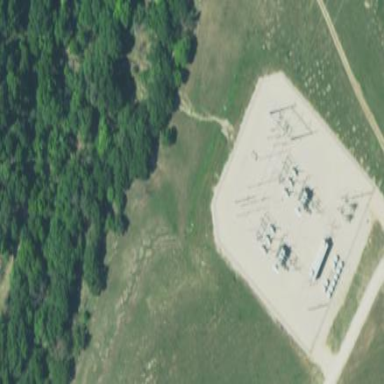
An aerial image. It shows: Power substation primarily used for electricity generation.